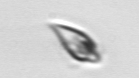
Label: Oxytoxum